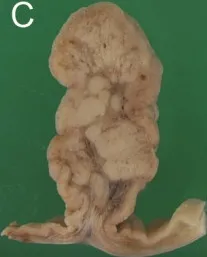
Endoscopic image and gross findings. (C) Cut surface of the polyp is white and solid showing lobular structure and a broad fibrous stalk.
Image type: radiology (ct)